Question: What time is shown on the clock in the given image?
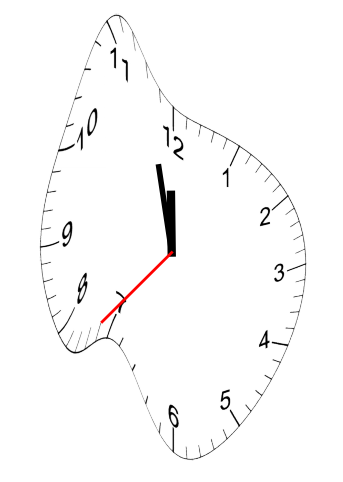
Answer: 11:57:37